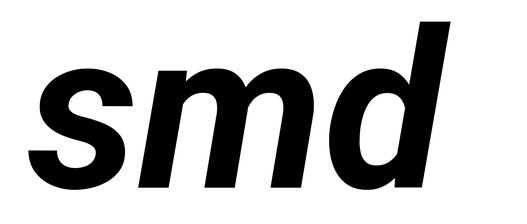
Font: Roboto-Italic_Bold_Italic